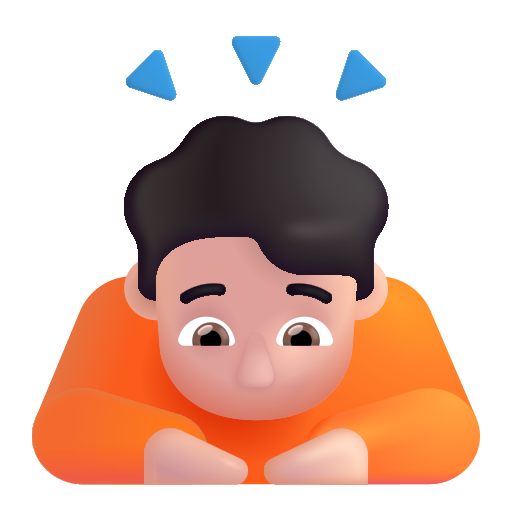
person bowing color light